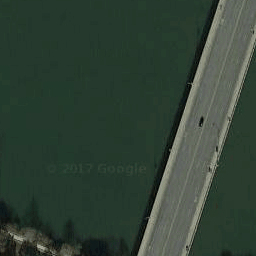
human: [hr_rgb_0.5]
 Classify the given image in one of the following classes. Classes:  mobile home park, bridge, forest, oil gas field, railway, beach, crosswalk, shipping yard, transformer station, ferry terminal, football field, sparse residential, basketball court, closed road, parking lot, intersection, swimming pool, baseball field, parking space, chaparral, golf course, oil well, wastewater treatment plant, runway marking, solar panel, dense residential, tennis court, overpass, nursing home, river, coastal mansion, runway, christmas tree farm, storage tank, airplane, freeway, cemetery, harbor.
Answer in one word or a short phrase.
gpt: bridge